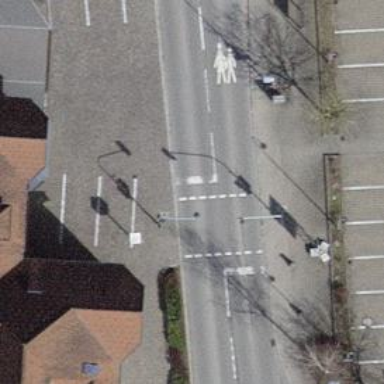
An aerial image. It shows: Crossing with traffic signals.